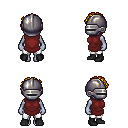
a pixel art fantasy rpg character, female body template, dark elf, purple skin, maroon tunic, white pants, blonde curly afro hairstyle, metal helm, black shoes, four views (front, back, left, right), 2x2 character sprite sheet, small pixel art, hard edges, no anti-aliasing